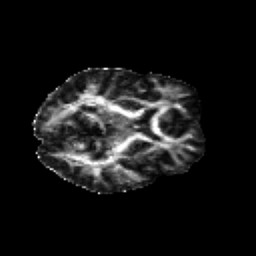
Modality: FA
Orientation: axial
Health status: healthy
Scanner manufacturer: siemens
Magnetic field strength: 3 T
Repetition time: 12 s
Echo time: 0.092 s